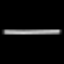
Label: line